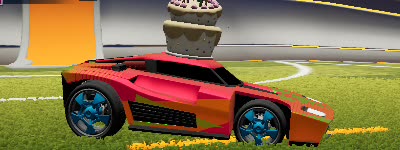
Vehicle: breakout